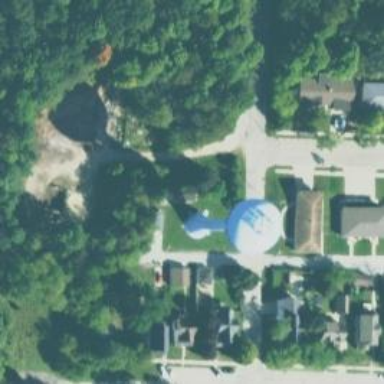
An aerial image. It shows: Water tower that is man-made.